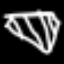
Label: diamond